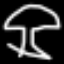
Label: mushroom